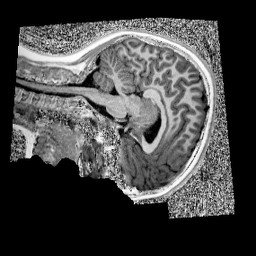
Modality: UNIT1
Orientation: sagittal
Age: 9
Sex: female
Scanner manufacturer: siemens
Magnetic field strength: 3 T
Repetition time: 4 s
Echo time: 0.00303 s